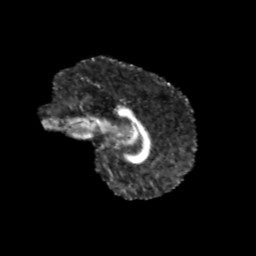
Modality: FA
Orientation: sagittal
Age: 9
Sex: male
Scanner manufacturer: siemens
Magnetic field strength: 3 T
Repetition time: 3.8 s
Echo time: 0.07 s